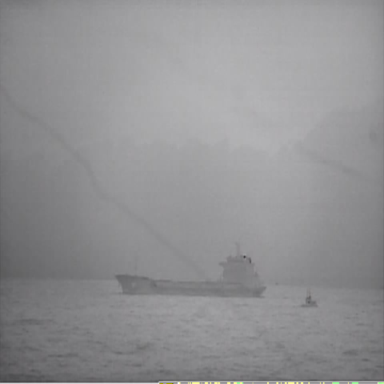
There is a liner in the infrared image.